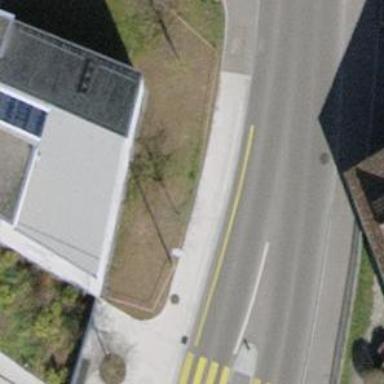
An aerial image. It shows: Sidewalk made of sett.